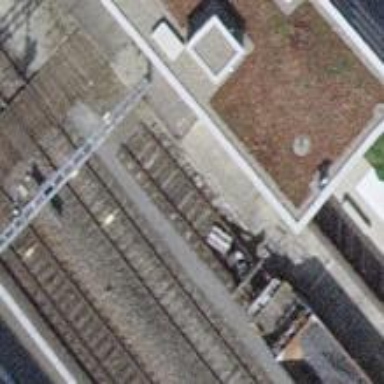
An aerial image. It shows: Railway yard.